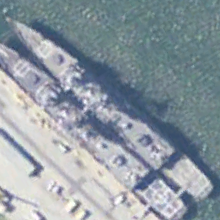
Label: cruiser